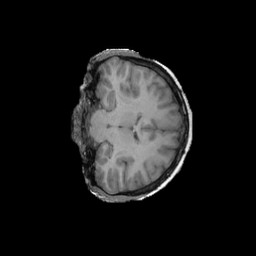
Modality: T1w
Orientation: coronal
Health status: ill
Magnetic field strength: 3 T